Question: In my code i add the 'cube2' to the 'cube1':
'''
var cube = new THREE.Mesh(new THREE.CubeGeometry(255, 255, 255),new THREE.MeshBasicMaterial( { color: 0x000000, wireframe: true } ));
var cube2 = new THREE.Mesh(new THREE.CubeGeometry(100, 100, 100), new THREE.MeshBasicMaterial( { color: 0xff0000 }));
cube.add(cube2);
scene.add(cube);
'''
Then it looks like this:
But i would like to have the red cude 'cube2' at in the corner of my wireframe cube 'cube1':
I tried this: But it didnt worked correctly because it only moved my cube somwhere in the space:
'''
cube2.position = new THREE.Vector3(1, 1, 1)
'''
So what can i do ? Thanks
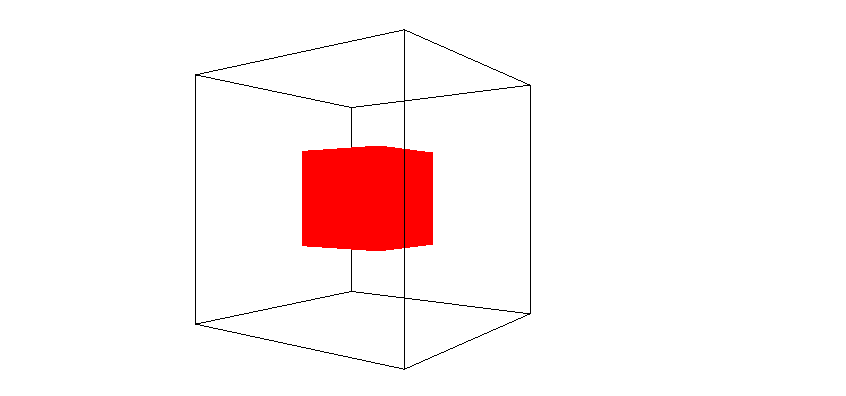
Answer: I think this should do the trick:
'''
cube2.position.x = ( 255 - 100 ) / 2;
cube2.position.y = ( 255 - 100 ) / 2;
cube2.position.z = ( 255 - 100 ) / 2;
'''